Chest X-ray. View position: AP
Patient age: 33
Patient sex: M
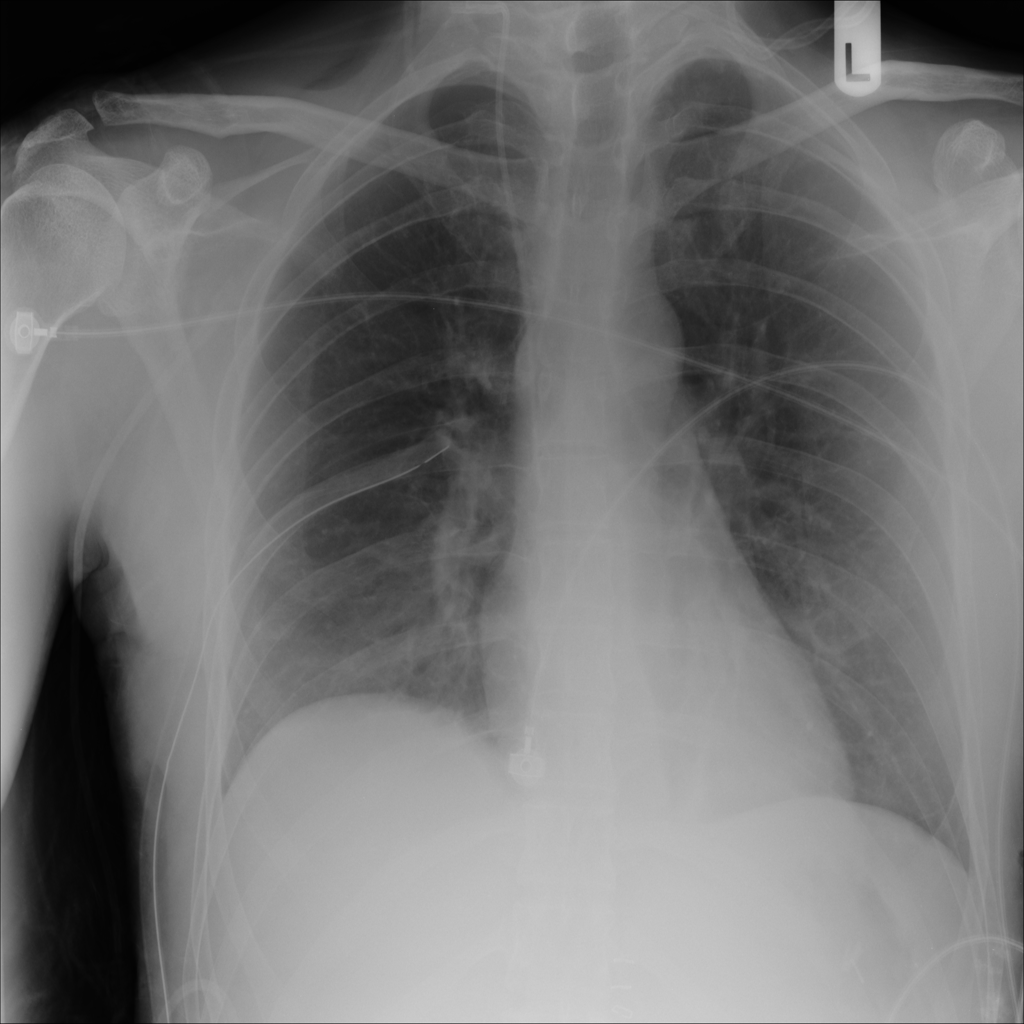
Finding: Pneumothorax